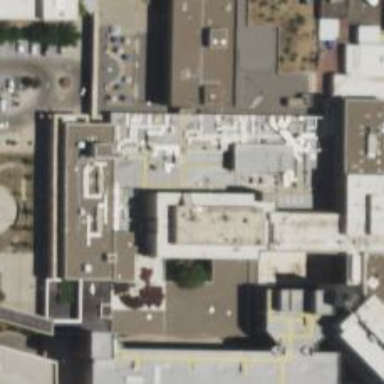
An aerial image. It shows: Hospital.